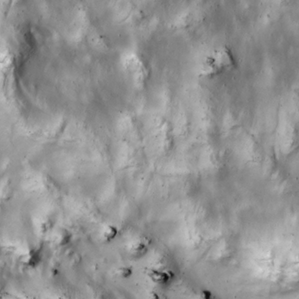
Label: non_frost